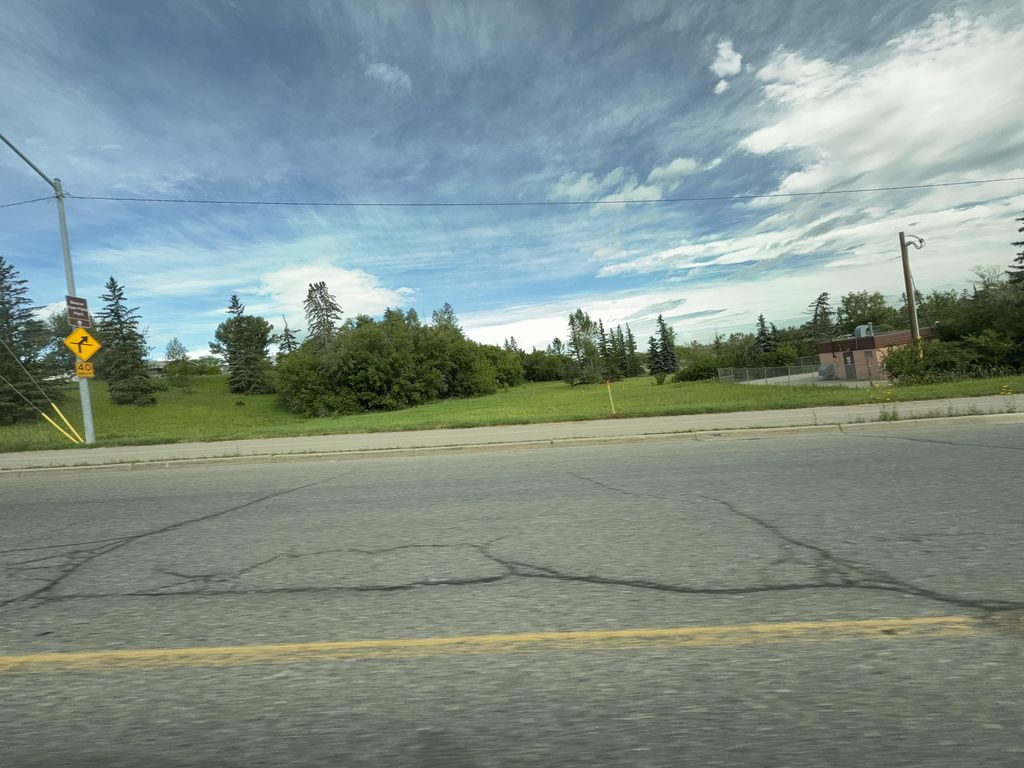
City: calgary